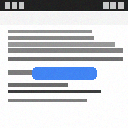
Screen state: on